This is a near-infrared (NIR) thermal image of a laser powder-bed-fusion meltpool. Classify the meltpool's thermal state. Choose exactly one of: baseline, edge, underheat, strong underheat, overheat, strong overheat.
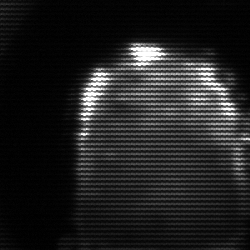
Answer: baseline